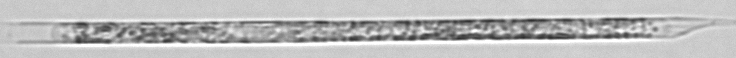
Label: Rhizosolenia